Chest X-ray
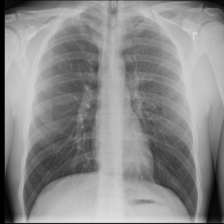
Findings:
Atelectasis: negative
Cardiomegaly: negative
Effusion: negative
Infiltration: negative
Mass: negative
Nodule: negative
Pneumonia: negative
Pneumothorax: negative
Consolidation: negative
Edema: negative
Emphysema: negative
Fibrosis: negative
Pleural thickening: negative
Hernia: negative